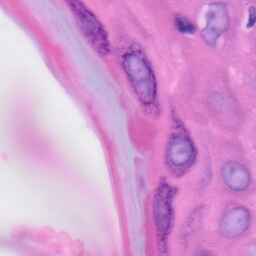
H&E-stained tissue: Skin